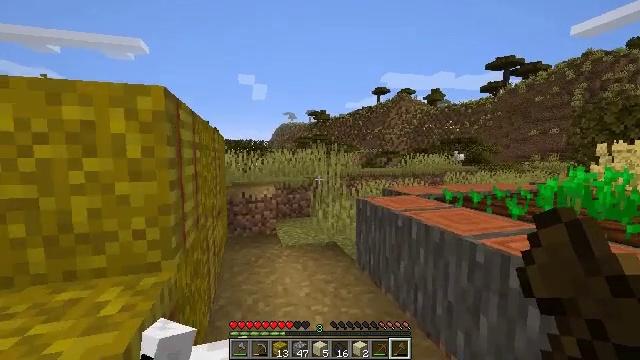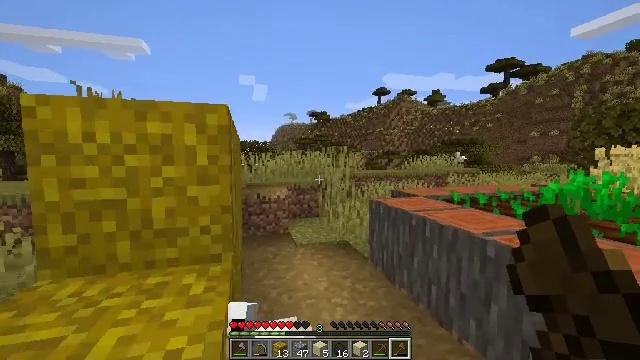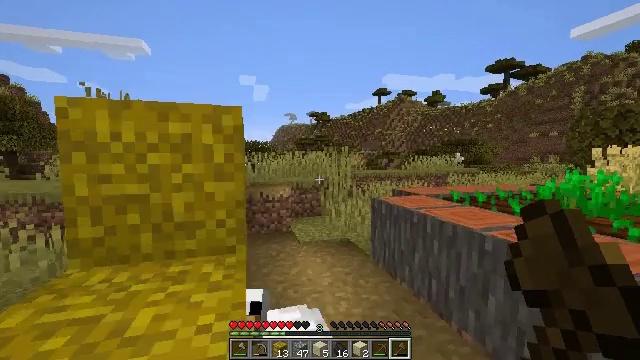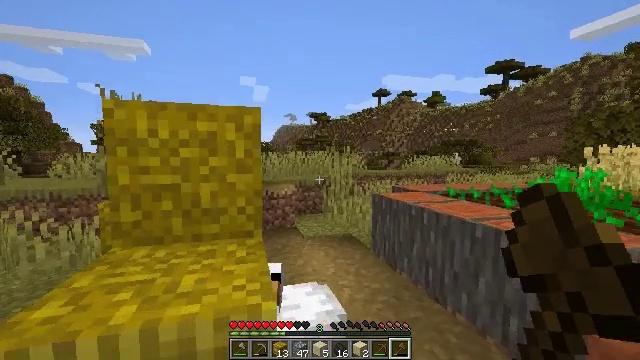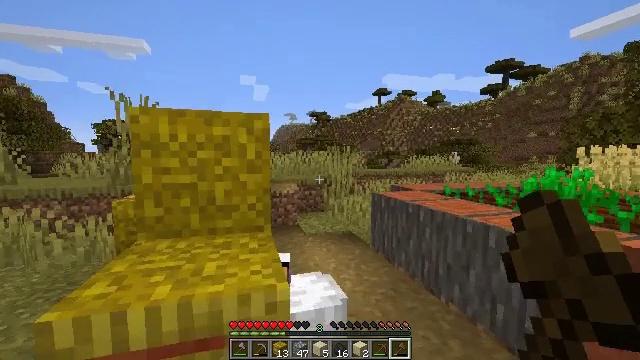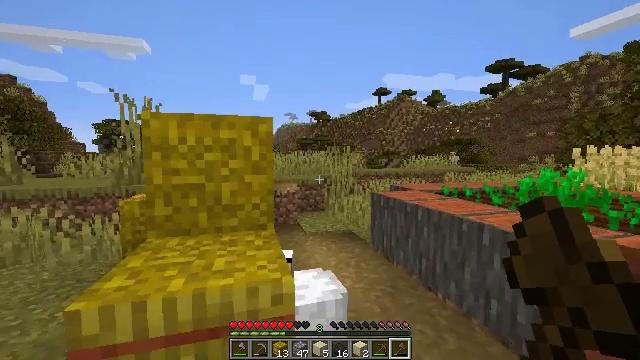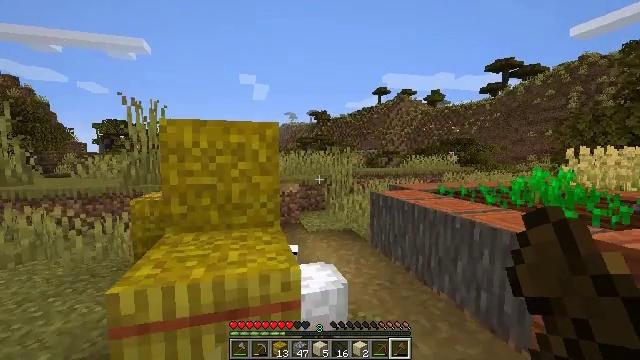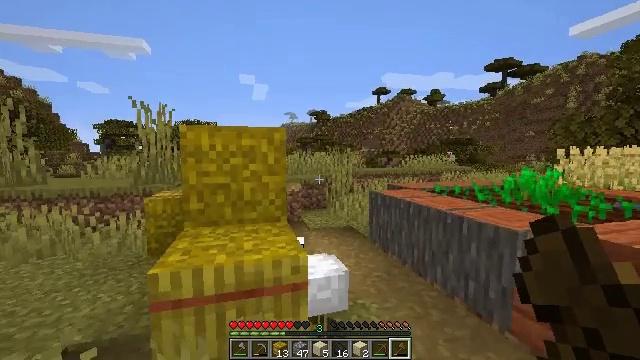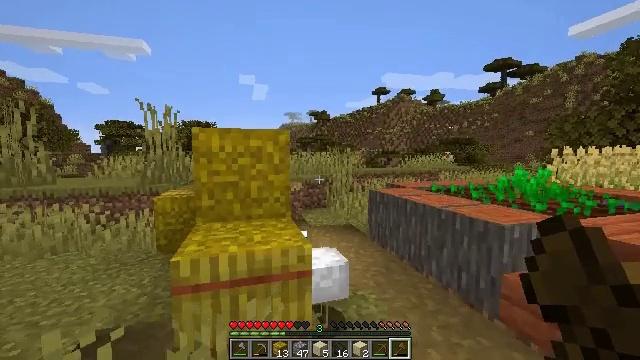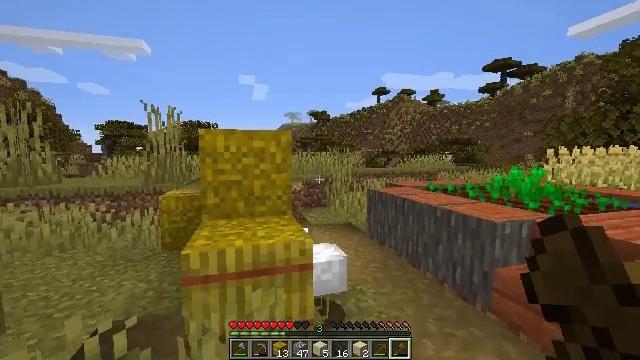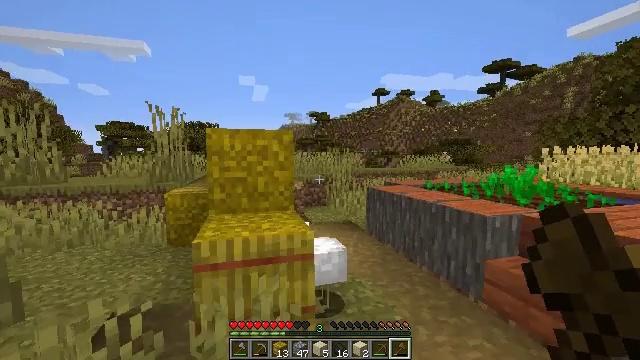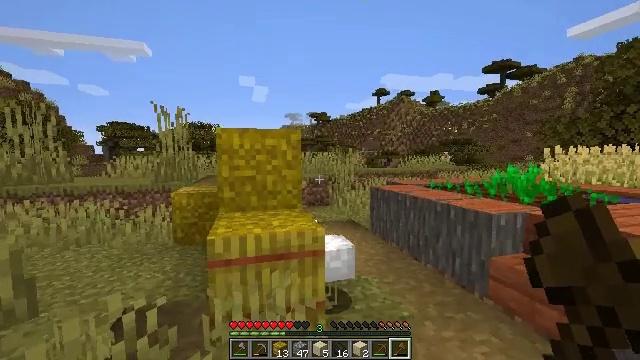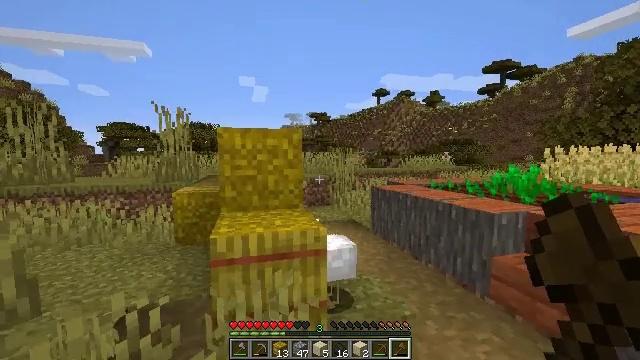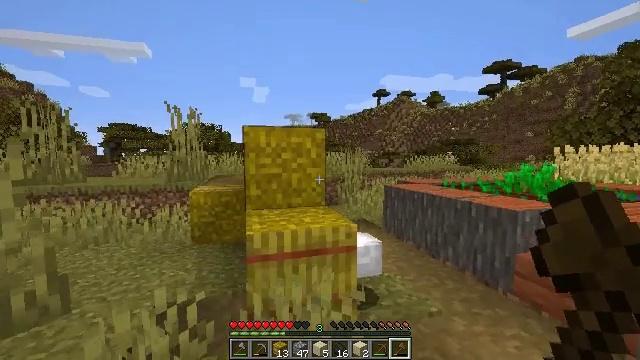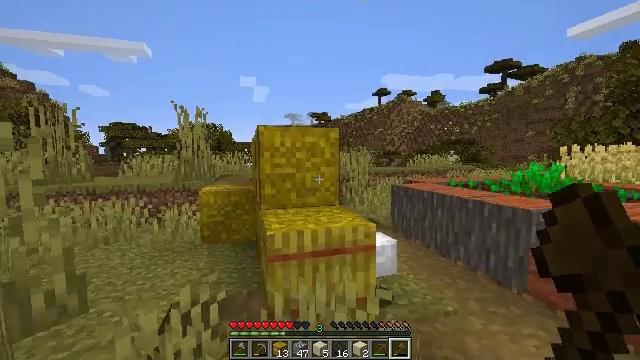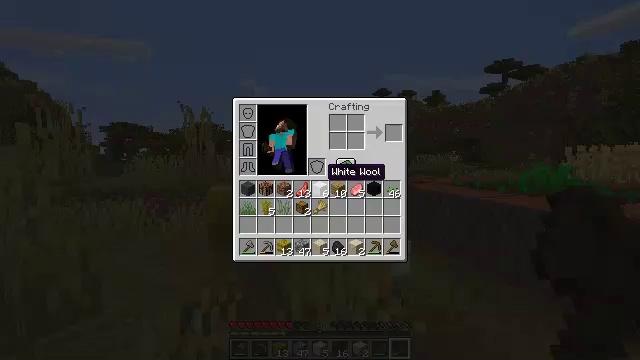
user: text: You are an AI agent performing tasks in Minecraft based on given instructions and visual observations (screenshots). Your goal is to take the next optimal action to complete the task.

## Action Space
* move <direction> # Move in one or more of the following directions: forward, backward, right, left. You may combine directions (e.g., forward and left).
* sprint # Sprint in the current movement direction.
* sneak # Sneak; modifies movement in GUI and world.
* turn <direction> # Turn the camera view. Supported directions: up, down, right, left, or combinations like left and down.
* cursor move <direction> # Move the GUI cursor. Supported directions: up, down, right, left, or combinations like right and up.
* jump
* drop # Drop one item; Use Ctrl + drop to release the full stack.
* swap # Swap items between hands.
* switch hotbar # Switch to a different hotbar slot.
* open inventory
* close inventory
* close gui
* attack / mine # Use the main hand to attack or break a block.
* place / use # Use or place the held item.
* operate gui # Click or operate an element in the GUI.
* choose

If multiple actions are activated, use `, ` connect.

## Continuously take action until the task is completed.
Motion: motion action
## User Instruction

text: Collect a hay block for crafting.
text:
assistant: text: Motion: move back and move left
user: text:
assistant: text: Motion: move back
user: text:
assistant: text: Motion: move back
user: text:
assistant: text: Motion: move back
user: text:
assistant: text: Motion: move back
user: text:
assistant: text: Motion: move back
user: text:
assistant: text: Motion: move back
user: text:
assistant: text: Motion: move back
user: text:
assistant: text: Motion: no_op
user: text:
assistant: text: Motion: no_op
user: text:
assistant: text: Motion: move left
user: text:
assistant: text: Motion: move left
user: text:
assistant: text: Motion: move left
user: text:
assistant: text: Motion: move left
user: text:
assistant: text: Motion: open inventory
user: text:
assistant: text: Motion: open inventory
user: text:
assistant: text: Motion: open inventory
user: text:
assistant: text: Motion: open inventory
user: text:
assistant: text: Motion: no_op
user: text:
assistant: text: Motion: no_op
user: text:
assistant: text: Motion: no_op
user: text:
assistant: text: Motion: no_op
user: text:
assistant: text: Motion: no_op
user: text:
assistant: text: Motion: no_op
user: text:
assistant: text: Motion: no_op
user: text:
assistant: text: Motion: close inventory
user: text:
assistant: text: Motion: close inventory
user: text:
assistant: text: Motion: move forward, close inventory
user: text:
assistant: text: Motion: move forward, close inventory
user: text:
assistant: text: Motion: move forward, turn down